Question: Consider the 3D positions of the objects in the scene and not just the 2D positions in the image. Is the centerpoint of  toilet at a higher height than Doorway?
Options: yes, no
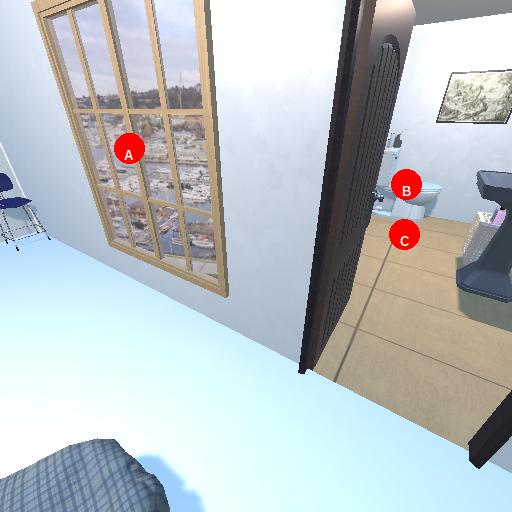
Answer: yes